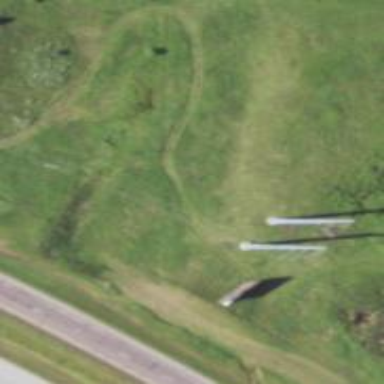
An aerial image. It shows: Power tower.